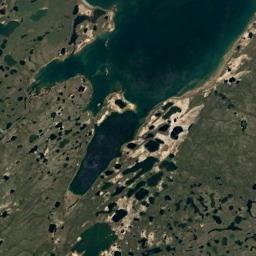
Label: wetland